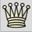
Piece: wQ